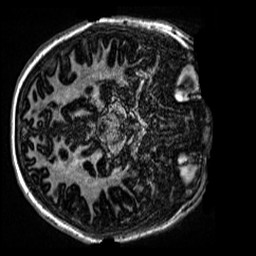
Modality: MP2RAGE
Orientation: axial
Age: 12
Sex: male
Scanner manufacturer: siemens
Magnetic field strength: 3 T
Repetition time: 4 s
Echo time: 0.00299 s